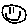
Label: smiley face